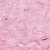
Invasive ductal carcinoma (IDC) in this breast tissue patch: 0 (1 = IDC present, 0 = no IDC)